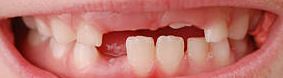
Condition: hypodontia